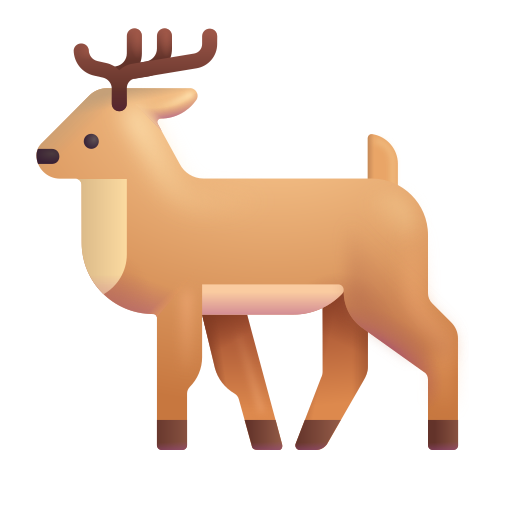
deer color